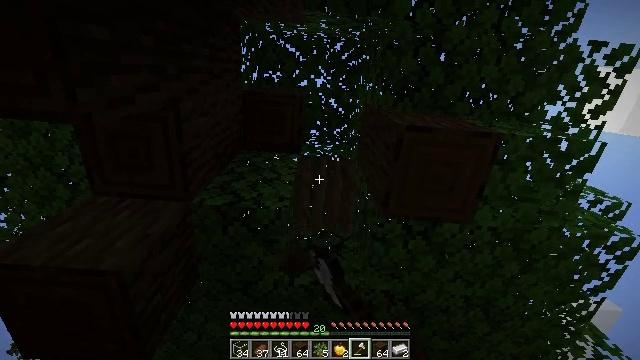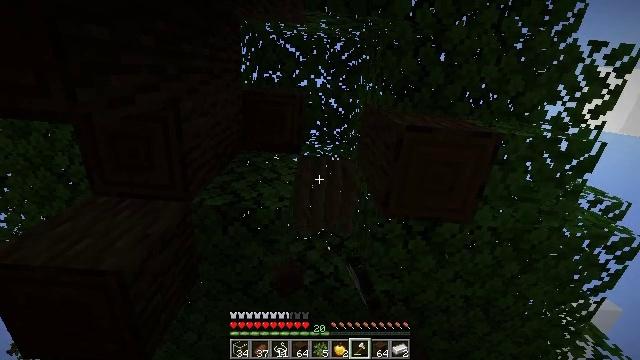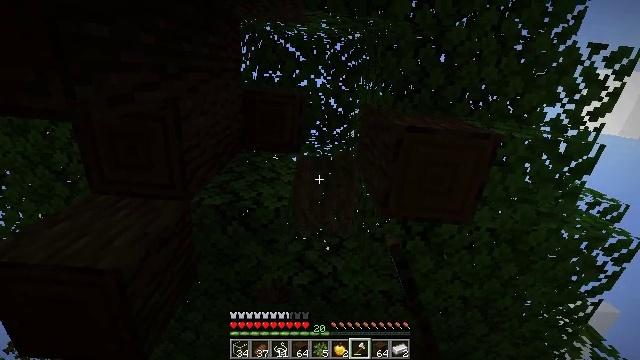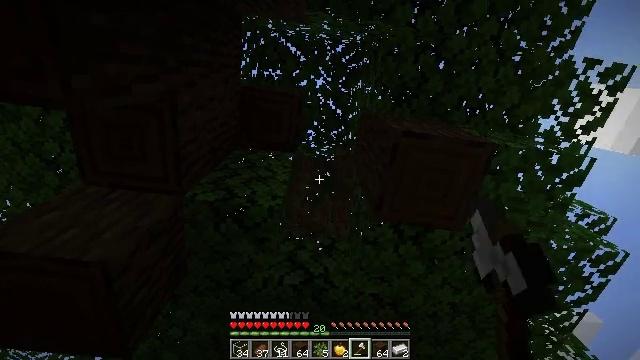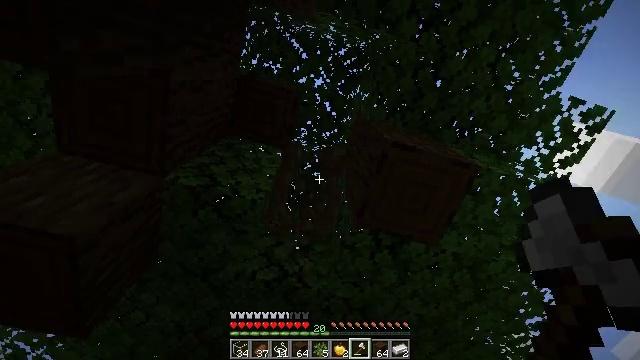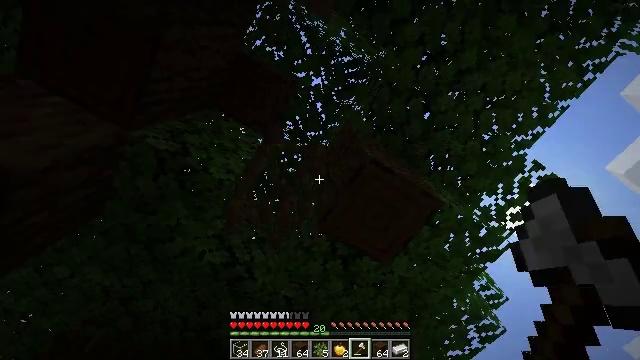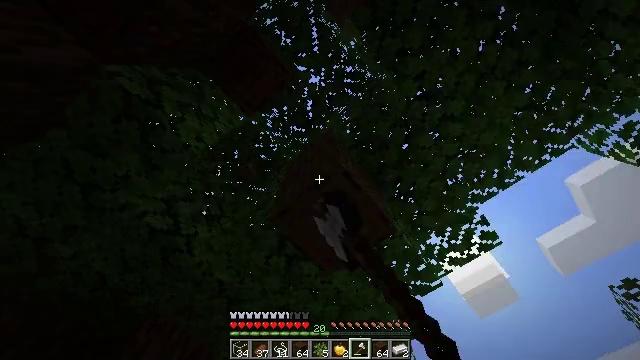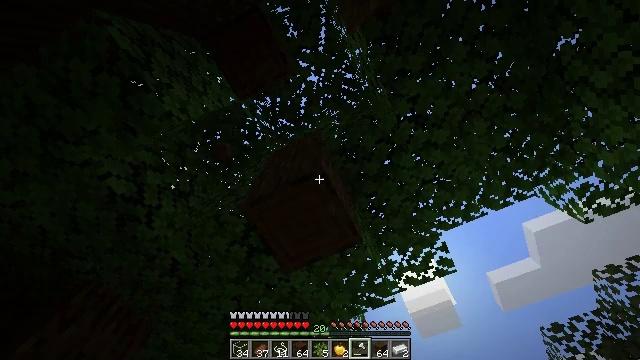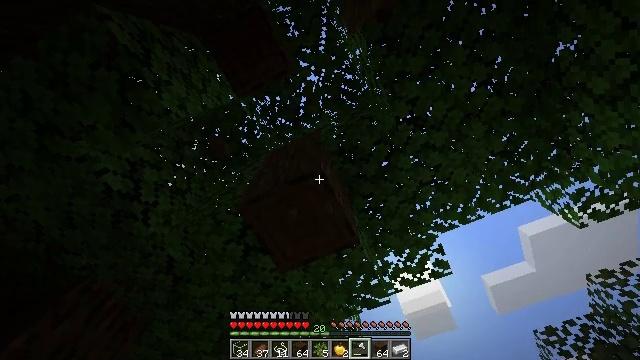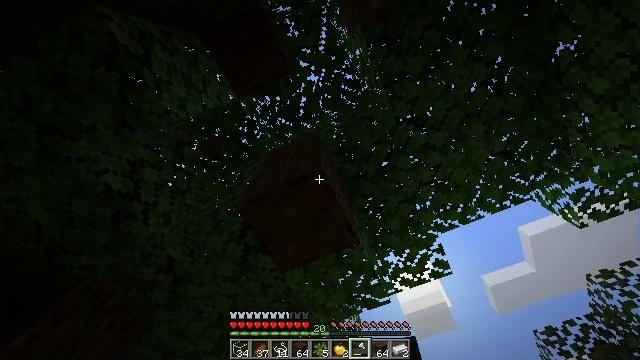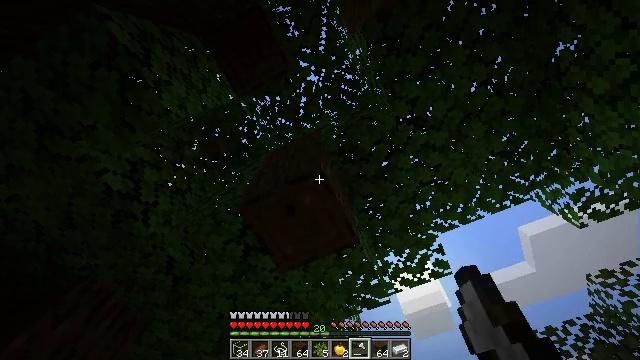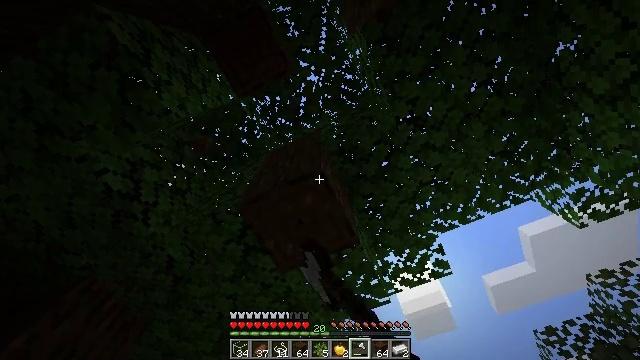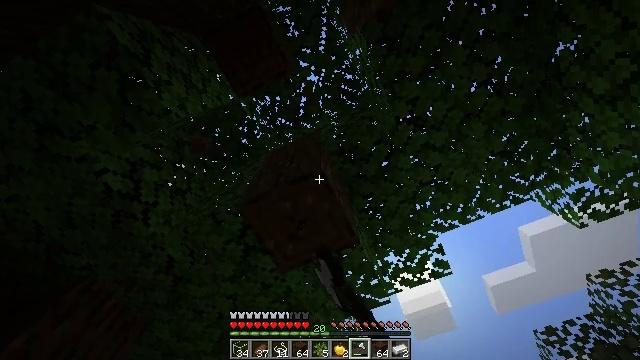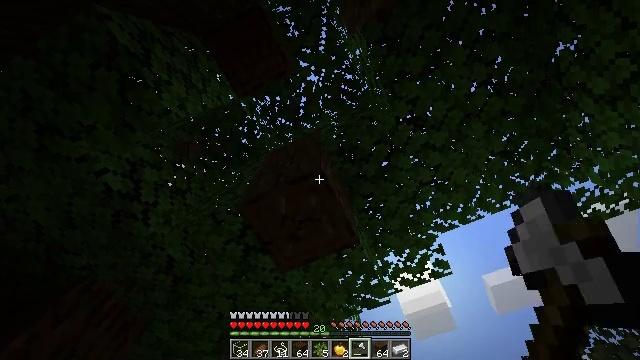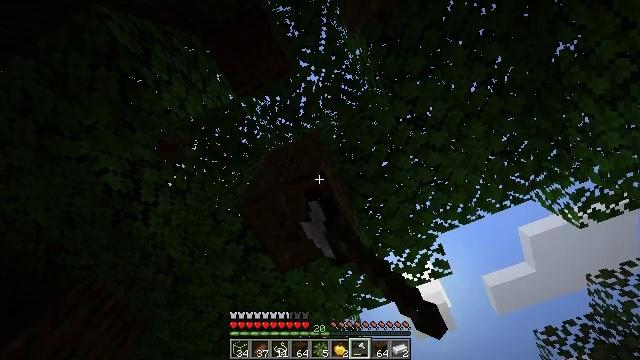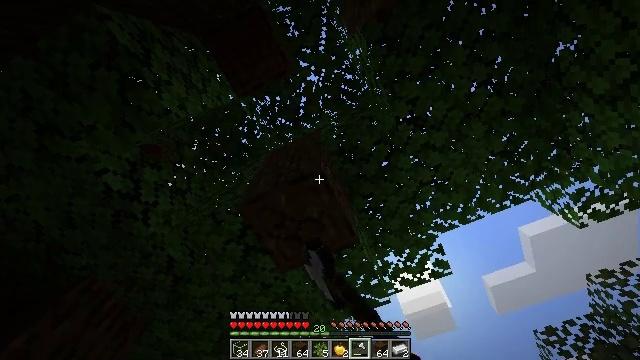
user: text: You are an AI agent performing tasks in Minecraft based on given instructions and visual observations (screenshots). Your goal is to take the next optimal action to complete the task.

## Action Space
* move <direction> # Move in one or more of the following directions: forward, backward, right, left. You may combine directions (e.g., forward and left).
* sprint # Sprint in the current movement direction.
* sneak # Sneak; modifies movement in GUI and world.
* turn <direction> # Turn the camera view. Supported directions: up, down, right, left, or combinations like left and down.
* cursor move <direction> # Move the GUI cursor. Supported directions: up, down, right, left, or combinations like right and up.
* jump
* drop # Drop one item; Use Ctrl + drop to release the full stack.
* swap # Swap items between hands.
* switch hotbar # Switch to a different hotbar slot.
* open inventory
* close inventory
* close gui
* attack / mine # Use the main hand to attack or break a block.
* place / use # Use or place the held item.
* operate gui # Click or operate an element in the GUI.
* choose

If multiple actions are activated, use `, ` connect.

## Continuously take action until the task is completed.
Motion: motion action
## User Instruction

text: Break the dark oak log in the forest.
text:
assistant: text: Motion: attack / mine
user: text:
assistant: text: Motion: attack / mine
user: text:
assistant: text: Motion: turn right, attack / mine
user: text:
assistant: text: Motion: turn right, attack / mine
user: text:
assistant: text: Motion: turn right, attack / mine
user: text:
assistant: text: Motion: turn right, attack / mine
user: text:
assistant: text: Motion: turn right, attack / mine
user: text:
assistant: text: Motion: turn right, attack / mine
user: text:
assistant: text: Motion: attack / mine
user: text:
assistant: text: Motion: attack / mine
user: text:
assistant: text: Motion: attack / mine
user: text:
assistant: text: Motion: attack / mine
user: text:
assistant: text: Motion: attack / mine
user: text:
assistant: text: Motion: attack / mine
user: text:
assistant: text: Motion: attack / mine
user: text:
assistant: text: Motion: attack / mine
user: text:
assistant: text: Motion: attack / mine
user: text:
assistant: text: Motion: attack / mine
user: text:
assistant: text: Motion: attack / mine
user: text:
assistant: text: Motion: turn left, attack / mine
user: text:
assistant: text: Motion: turn left, attack / mine
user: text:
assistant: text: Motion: turn left, attack / mine
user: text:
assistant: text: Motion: attack / mine
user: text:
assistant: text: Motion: attack / mine
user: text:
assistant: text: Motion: attack / mine
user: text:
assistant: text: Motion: attack / mine
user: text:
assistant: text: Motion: attack / mine
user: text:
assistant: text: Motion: attack / mine
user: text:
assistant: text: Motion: attack / mine
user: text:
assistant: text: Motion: attack / mine